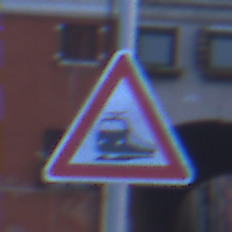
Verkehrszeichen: Bahnuebergang
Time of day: Dawn
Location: Outdoor (Urban)
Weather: PartlyCloudy
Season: NotSpecified
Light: Natural